Interaction volume radius: 5 \u00c5
Interaction volume height: 15 \u00c5
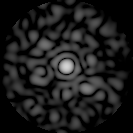
Disorder parameter: 0.8357